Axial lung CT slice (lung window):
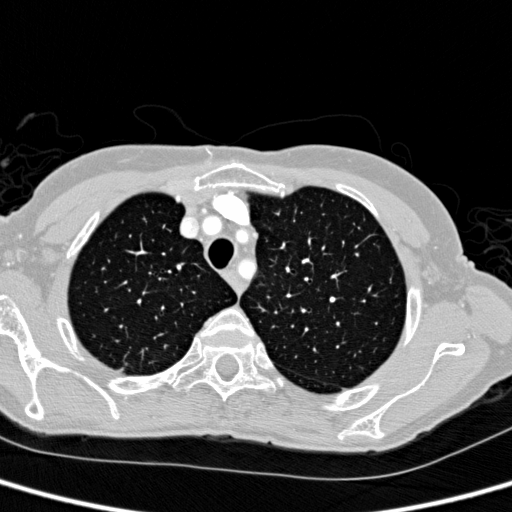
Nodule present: no